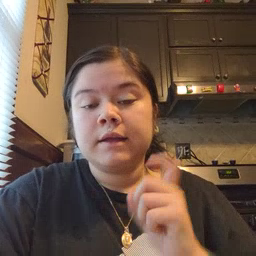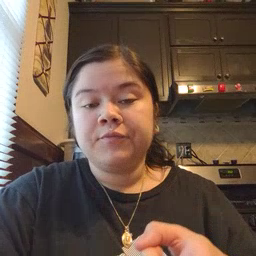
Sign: gift